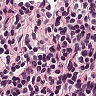
Metastatic tissue present: no